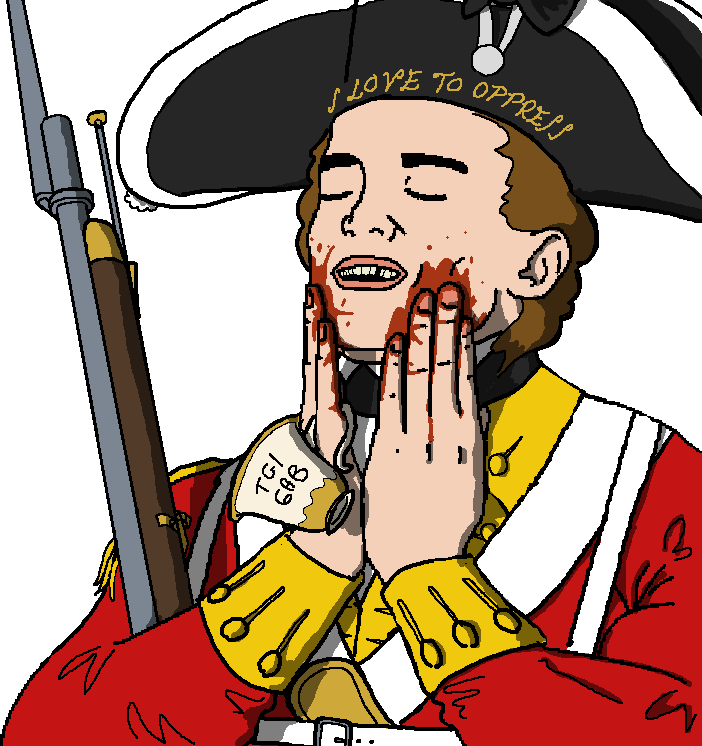
Label: 5_Feels_Good